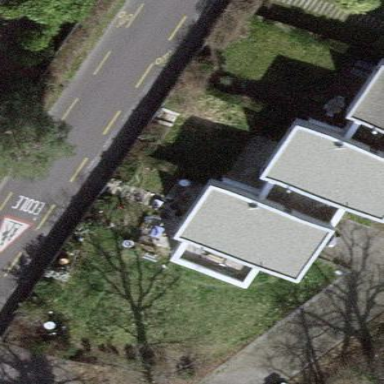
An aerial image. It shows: Garden surrounded by fence.